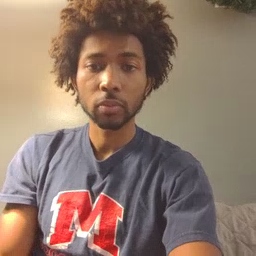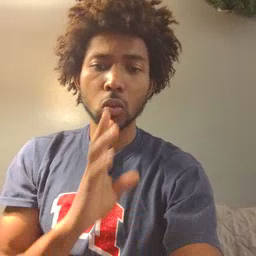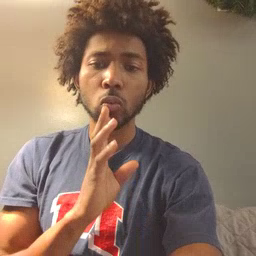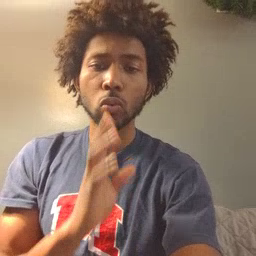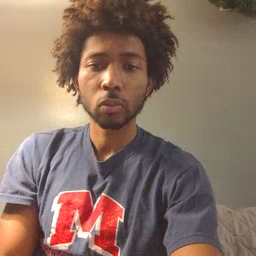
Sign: talk